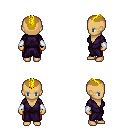
a pixel art fantasy rpg character, female body template, human, tanned skin, purple robe, red pants, blonde short mohawk hairstyle, white cloth bracers, four views (front, back, left, right), 2x2 character sprite sheet, small pixel art, hard edges, no anti-aliasing